Question: I just started updating my website with Schema.org put one thing doesn't works out how expected it.
I want to apply the following properties to a newsarticle:
- - - - - - -
The problem is, these properties are not all in the same div. So basicly you'll see it like:

What happens is, is when I test it with <URL> the second div is placed as a property of 'webpage' instead of a property of 'newsarticle'.
How should this be fixed? Or do I have to change my whole layout?
Edit: Before you suggest, at the moment it's not possible to put div 1 and div 2 into 1 wrapper because of the rest of the layout.
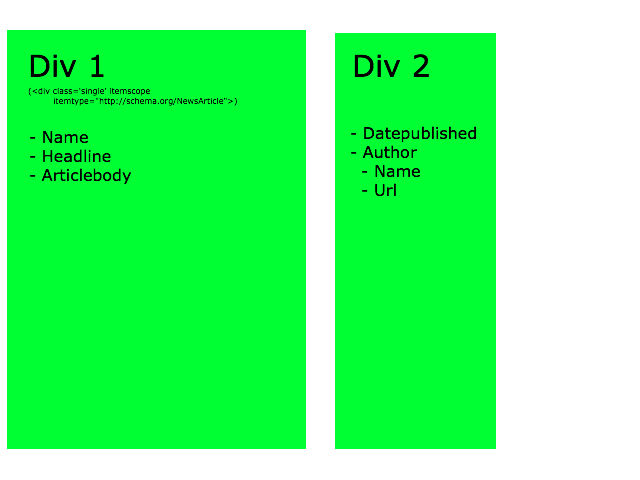
Answer: Use the 'itemref' attribute on the same element as the 'itemscope' attribute. Like this:
'''
<!DOCTYPE html>
<title>Test</title>
<div id="div1" itemref="dpub auth" itemscope itemtype="http://schema.org/NewsArticle" >
<div itemprop="name">Article Name</div>
</div>
<div id="div2">
<div id="dpub" itemprop="datepublished">September 1 2012</div>
<div id="auth" itemscope itemprop="Author" >
<div itemprop="name">John Smith</div>
<div itemprop="url">http:/www.example.net</div>
</div>
</div>
'''
Check it out in the <URL>